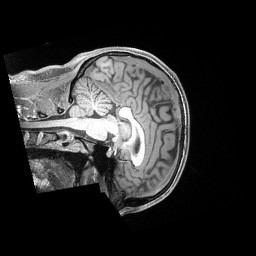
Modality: T1w
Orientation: sagittal
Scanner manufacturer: siemens
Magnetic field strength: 3 T
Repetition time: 2.4 s
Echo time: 0.00222 s